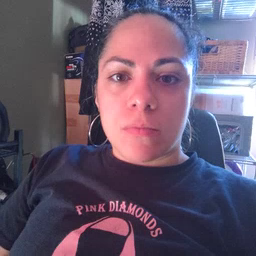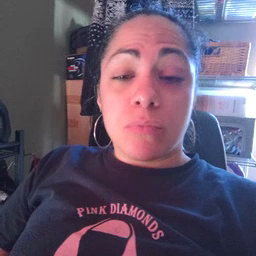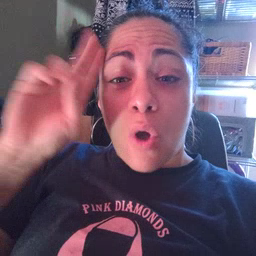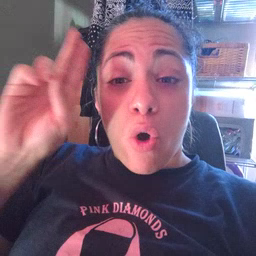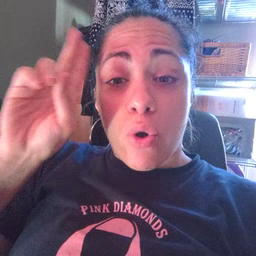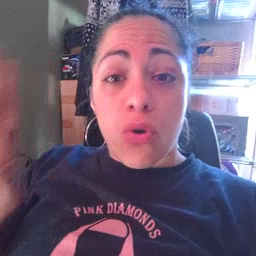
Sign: uncle